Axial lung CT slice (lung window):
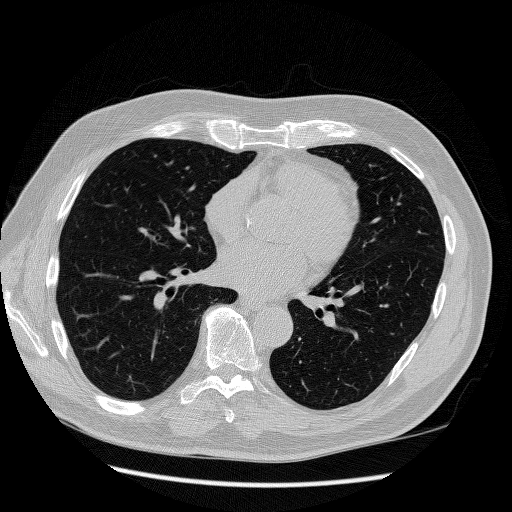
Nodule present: no